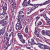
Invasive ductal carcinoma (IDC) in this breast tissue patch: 1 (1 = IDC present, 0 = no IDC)